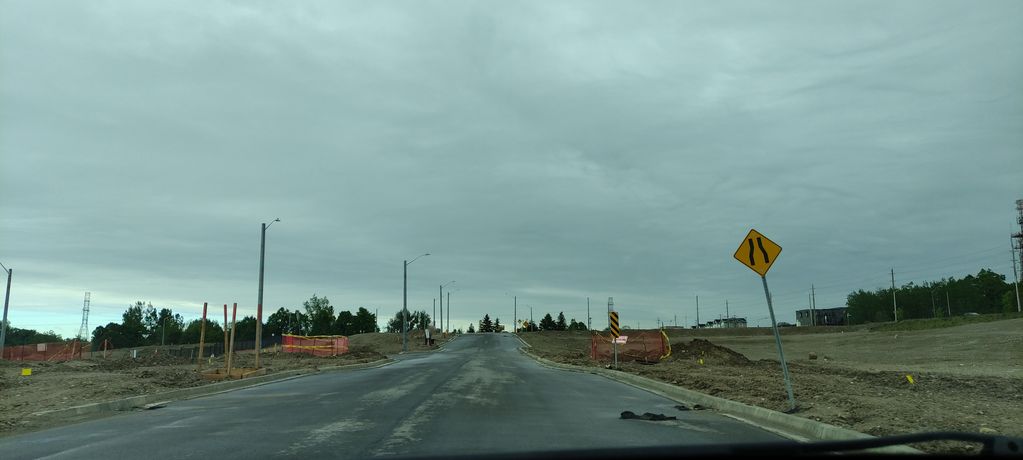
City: kitchener-waterloo